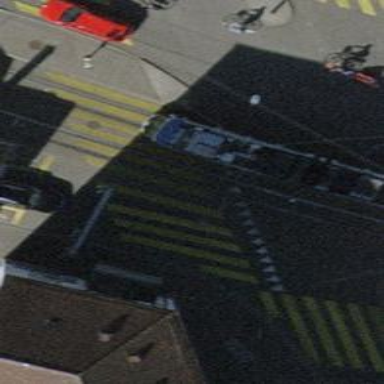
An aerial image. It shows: Tram crossing on the railway.